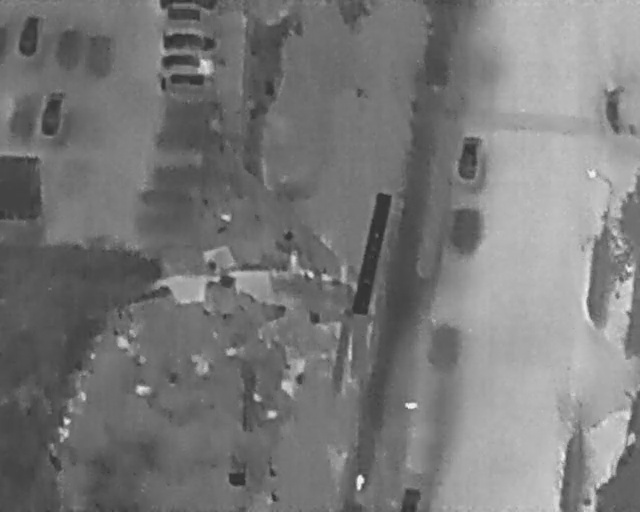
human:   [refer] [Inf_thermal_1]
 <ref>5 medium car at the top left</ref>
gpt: <box>[[1, 4, 7, 8, 6], [4, 20, 11, 23, 10], [27, 11, 30, 21, 2], [27, 7, 31, 17, 2], [28, 2, 31, 13, 2]]</box>